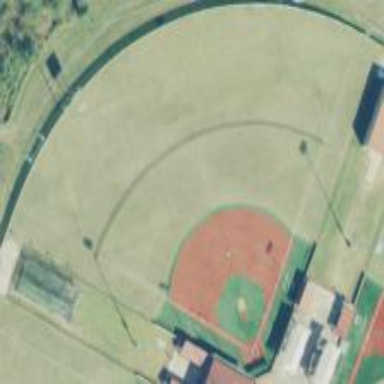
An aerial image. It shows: Baseball pitch for leisure land.